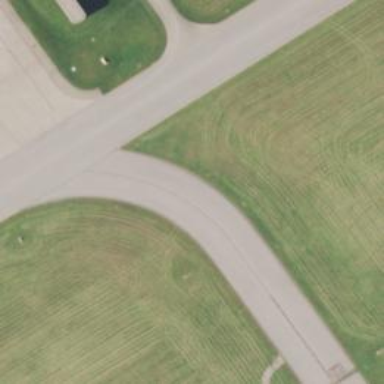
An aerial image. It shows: View of taxiway at the airport.